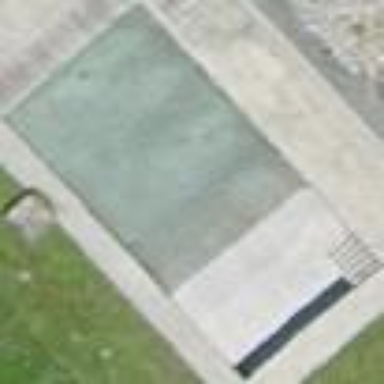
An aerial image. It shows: Swimming pool located in leisure land.